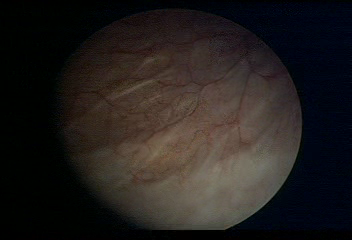
Modality: WLC
Class: Normal mucosa
Bladder cancer association: No